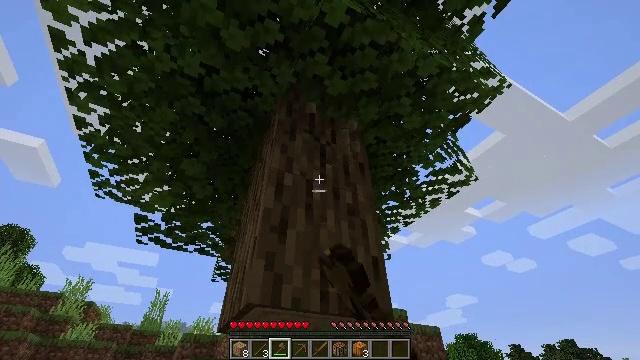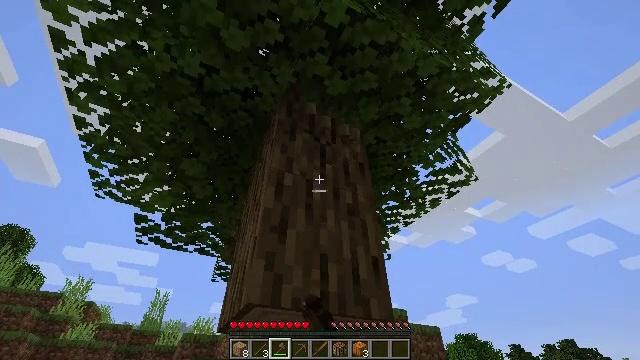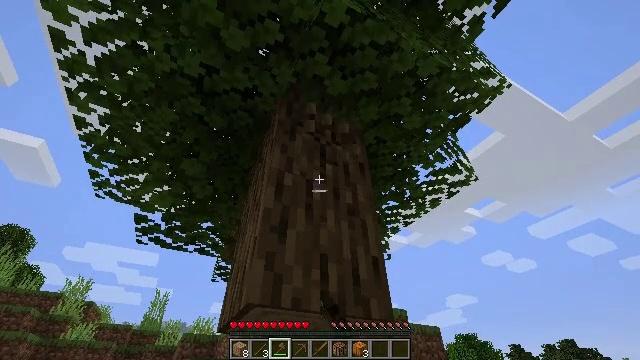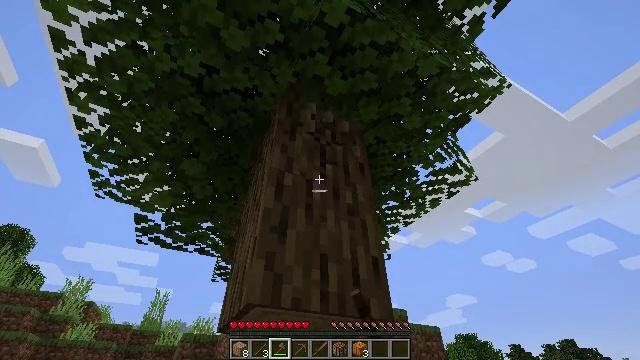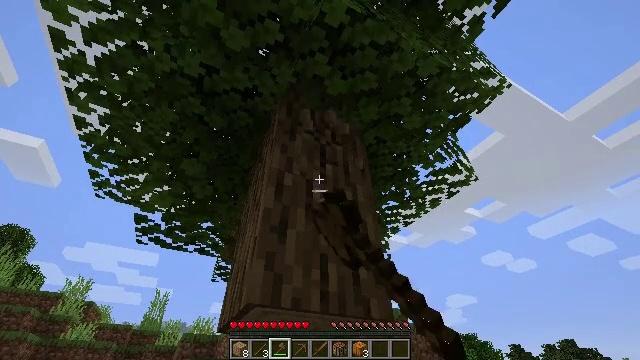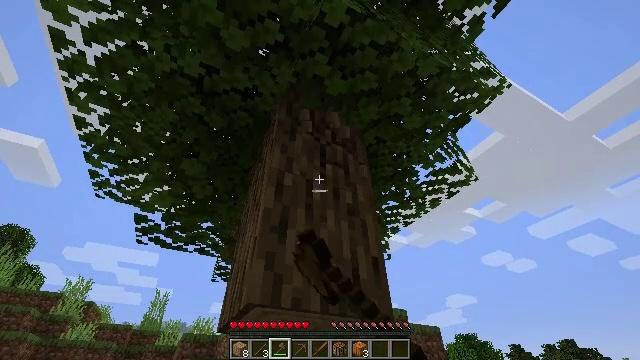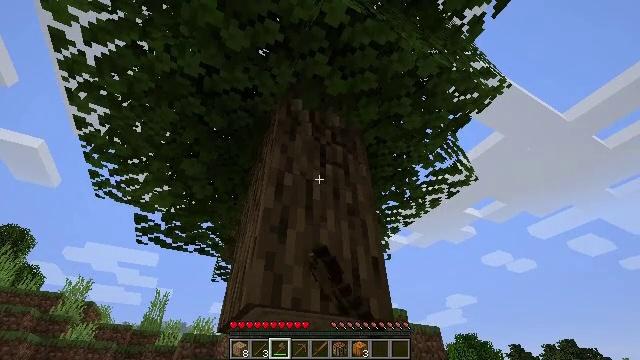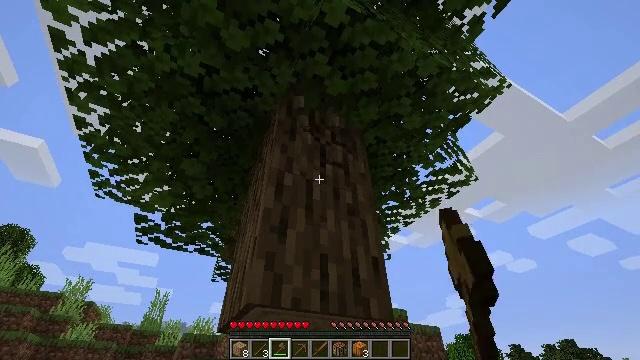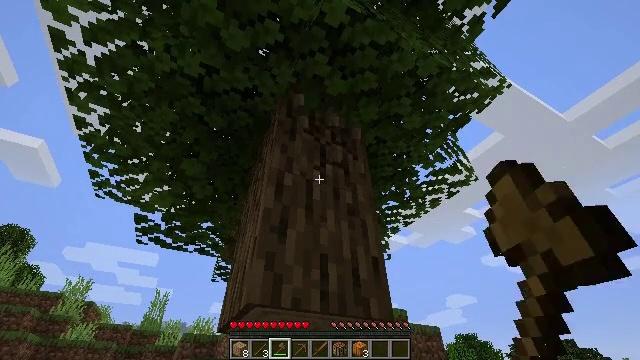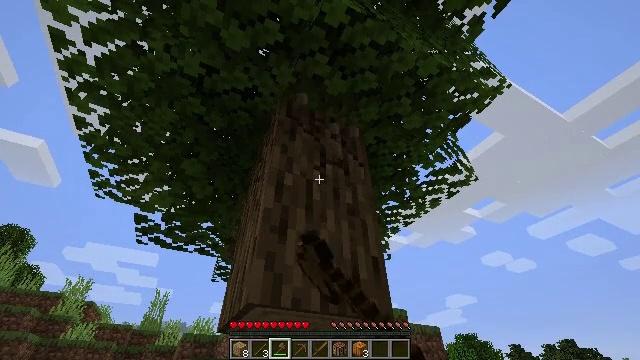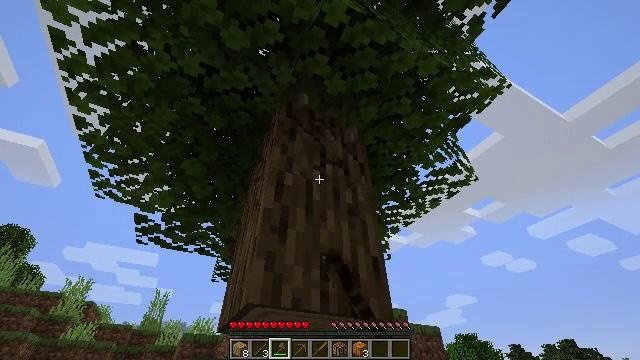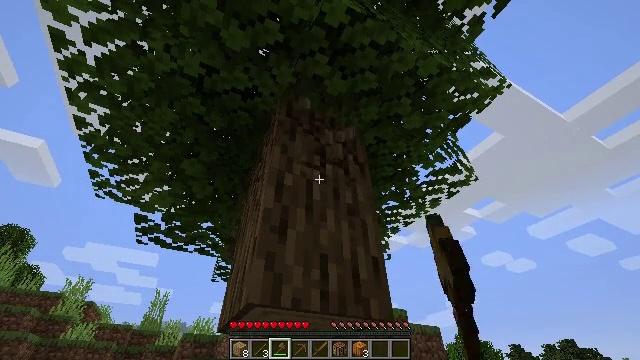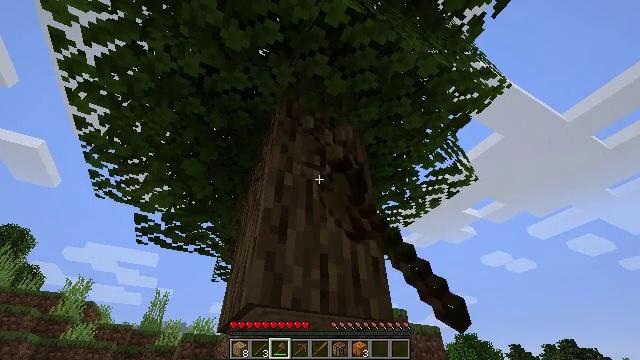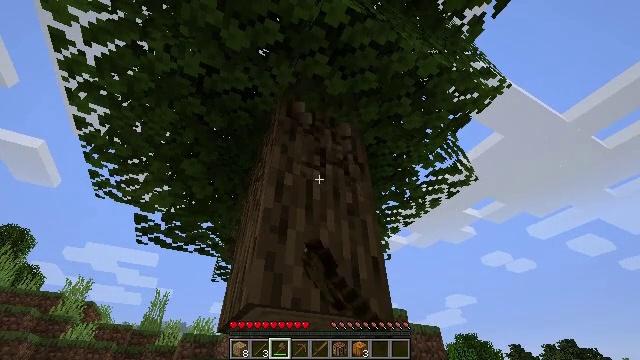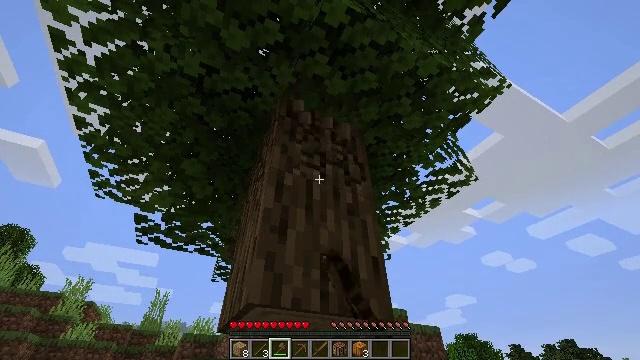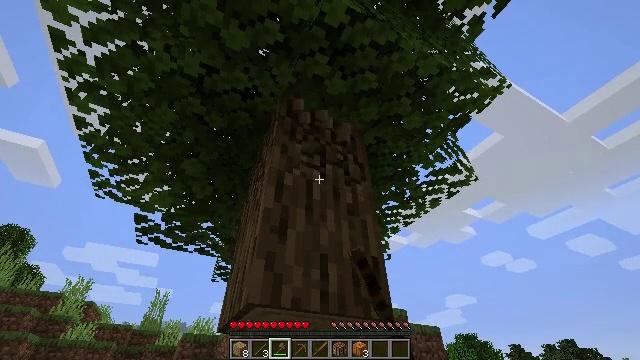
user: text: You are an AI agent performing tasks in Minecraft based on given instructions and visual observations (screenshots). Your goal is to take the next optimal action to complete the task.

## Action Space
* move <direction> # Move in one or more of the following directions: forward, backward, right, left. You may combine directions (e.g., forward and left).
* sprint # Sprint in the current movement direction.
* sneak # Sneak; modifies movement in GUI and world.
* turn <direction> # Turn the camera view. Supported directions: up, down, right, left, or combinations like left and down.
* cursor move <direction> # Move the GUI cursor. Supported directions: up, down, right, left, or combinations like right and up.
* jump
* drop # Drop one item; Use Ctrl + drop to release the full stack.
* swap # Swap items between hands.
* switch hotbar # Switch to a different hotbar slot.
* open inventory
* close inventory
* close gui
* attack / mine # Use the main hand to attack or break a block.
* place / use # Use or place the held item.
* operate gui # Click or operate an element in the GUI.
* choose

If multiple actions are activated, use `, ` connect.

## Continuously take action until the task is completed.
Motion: motion action
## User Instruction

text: Break the tree to get oak logs.
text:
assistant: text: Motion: attack / mine
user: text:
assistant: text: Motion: attack / mine
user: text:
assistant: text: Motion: attack / mine
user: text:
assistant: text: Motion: attack / mine
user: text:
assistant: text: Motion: attack / mine
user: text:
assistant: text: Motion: attack / mine
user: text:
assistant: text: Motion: attack / mine
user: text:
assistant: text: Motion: attack / mine
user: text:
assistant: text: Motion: attack / mine
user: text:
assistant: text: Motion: attack / mine
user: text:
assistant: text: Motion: attack / mine
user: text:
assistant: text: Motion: attack / mine
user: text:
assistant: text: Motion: attack / mine
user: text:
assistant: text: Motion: attack / mine
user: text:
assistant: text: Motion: attack / mine
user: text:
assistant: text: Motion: attack / mine
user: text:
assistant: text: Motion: attack / mine
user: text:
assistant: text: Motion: attack / mine
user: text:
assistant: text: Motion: attack / mine
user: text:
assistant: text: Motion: attack / mine
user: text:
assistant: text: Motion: attack / mine
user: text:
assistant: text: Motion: attack / mine
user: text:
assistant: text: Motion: attack / mine
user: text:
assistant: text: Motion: attack / mine
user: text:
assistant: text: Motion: attack / mine
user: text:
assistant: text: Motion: attack / mine
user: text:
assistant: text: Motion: attack / mine
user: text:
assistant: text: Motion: attack / mine
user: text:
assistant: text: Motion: attack / mine
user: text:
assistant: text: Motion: turn down, attack / mine